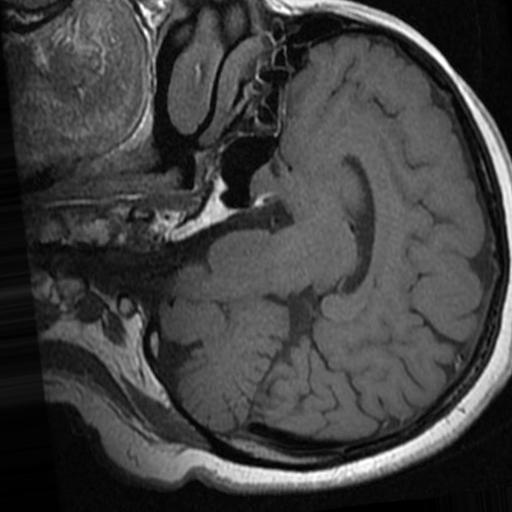
Label: brain_tumor